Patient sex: M
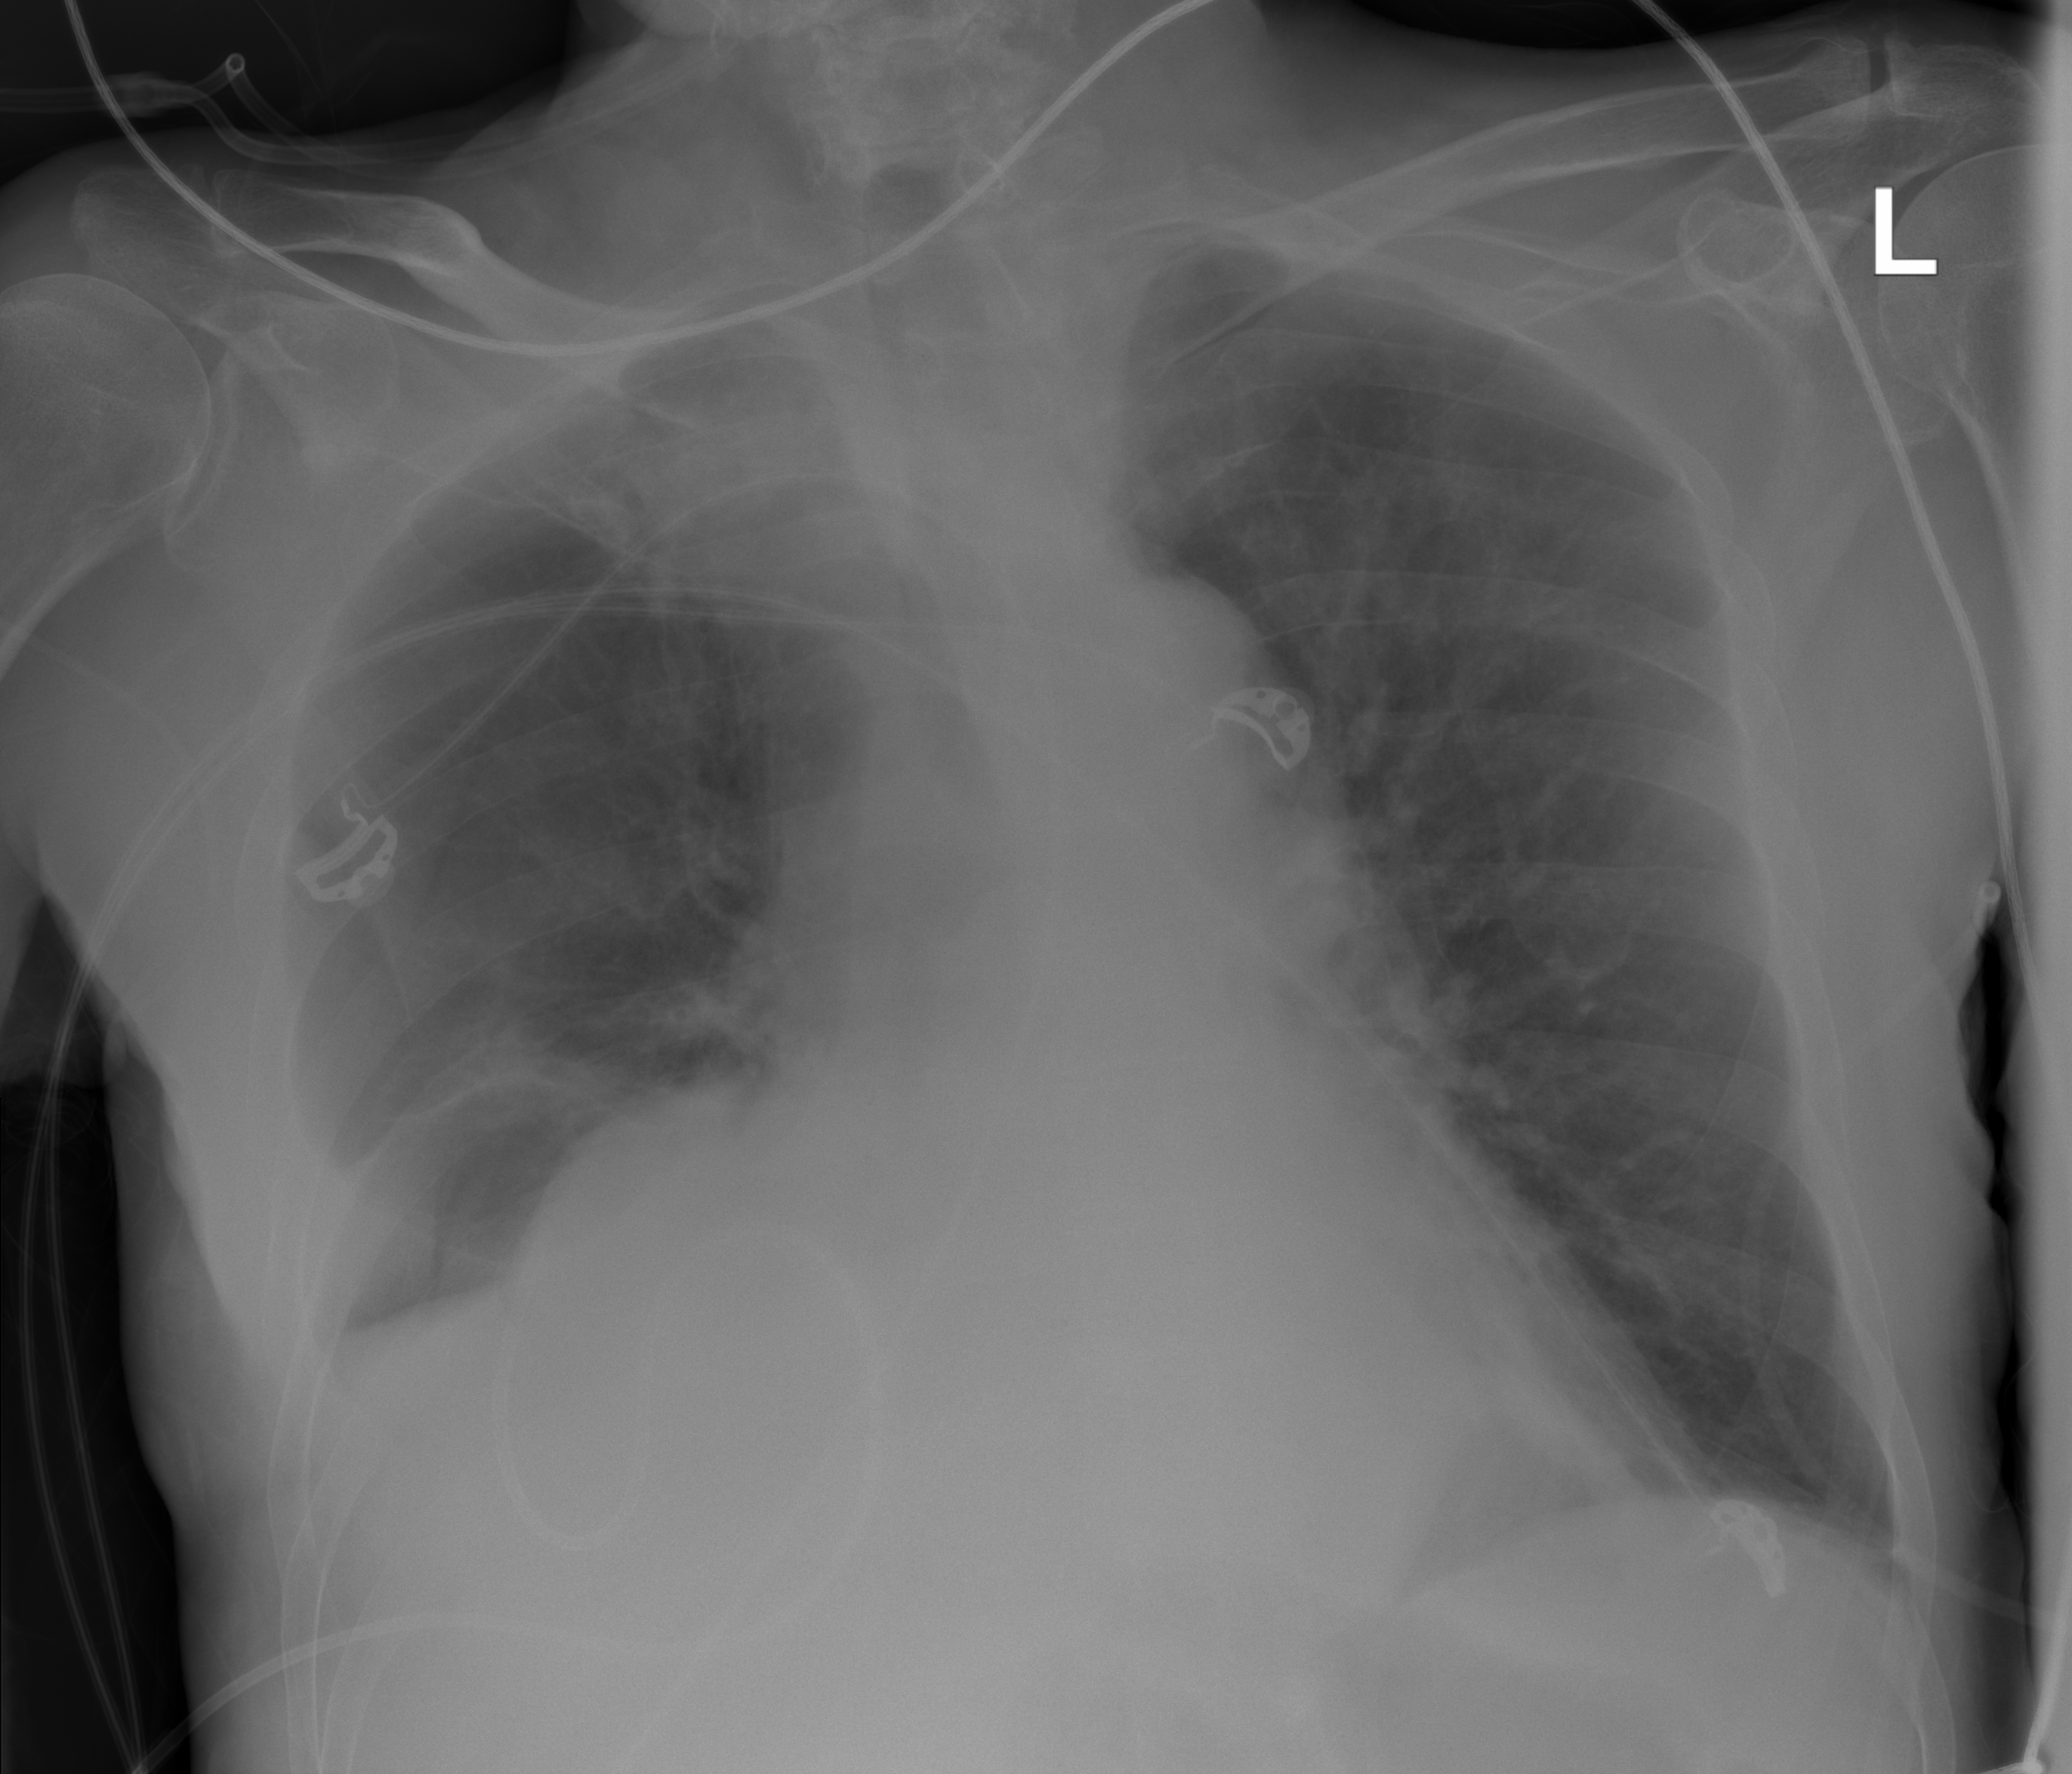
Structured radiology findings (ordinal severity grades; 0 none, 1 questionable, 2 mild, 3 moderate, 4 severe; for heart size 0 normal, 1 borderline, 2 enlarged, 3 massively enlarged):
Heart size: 0
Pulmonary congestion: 0
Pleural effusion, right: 3
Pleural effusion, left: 0
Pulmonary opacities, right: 0
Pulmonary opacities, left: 0
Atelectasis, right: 4
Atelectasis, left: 0